Field crop: maize
Growth stage: 1
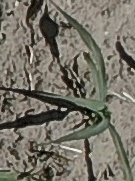
Species: sorghum